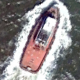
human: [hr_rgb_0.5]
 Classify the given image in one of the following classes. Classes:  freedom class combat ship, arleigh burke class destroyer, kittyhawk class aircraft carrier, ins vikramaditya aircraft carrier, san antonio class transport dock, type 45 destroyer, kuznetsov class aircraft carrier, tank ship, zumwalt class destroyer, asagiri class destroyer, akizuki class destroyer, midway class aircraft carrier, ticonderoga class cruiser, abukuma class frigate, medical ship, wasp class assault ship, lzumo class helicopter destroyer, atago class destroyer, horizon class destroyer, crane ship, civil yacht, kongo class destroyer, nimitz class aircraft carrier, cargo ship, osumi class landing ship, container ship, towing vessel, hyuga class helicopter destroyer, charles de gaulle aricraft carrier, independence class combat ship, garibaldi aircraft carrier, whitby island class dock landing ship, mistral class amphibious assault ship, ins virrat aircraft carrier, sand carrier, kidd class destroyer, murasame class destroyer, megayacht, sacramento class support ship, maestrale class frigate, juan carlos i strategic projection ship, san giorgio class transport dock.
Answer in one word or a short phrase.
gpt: Towing vessel